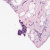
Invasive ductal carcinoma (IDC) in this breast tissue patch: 0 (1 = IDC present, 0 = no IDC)